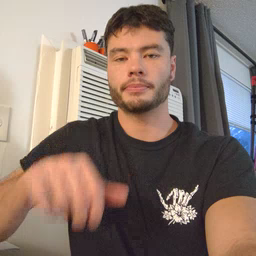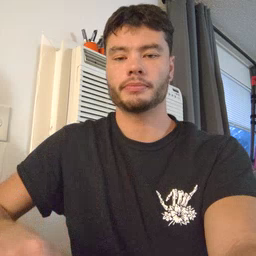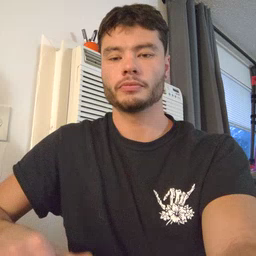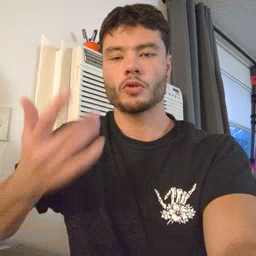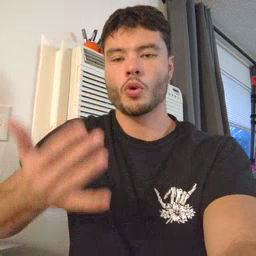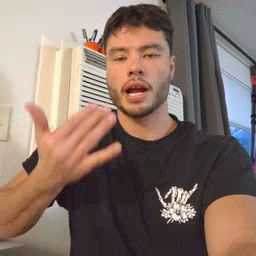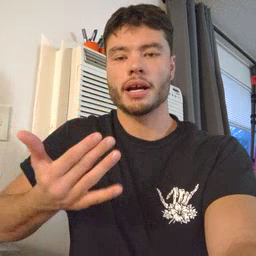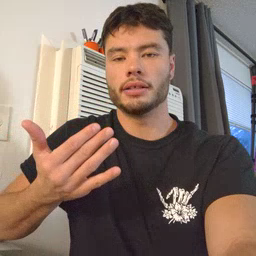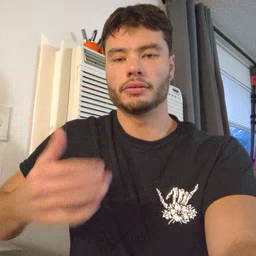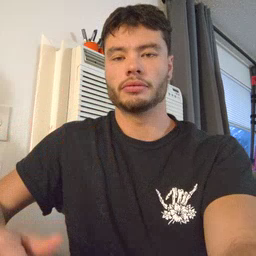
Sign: wait